Question: I'm using the 'KafkaSpout' to consume from 2 Kafka topics each of which has 6 partitions. The spout goes to a single bolt to unpack the relevant bytes and then to a second bolt for further processing.
When I look at the the numbers aren't making much sense and I'm hoping someone can shed some light.
1. The Kafka spout says it 'acked' ~3600 tuples and failed ~73M. Looking at the bolts in the next group I see that some have acked ~73M with 0 failed while other have acked ~1.3M (no fails). Shouldn't these numbers line up somehow?
2. The 'complete latency' in the row for the spout is ~2500ms while the execute and process latency for the bolts ranges from <1ms to ~50ms. Again - what's the correspondence?
Yes - this topology has some major issues (see <URL>.
I'm attaching an image of the UI in hopes of someone helping me understand it.

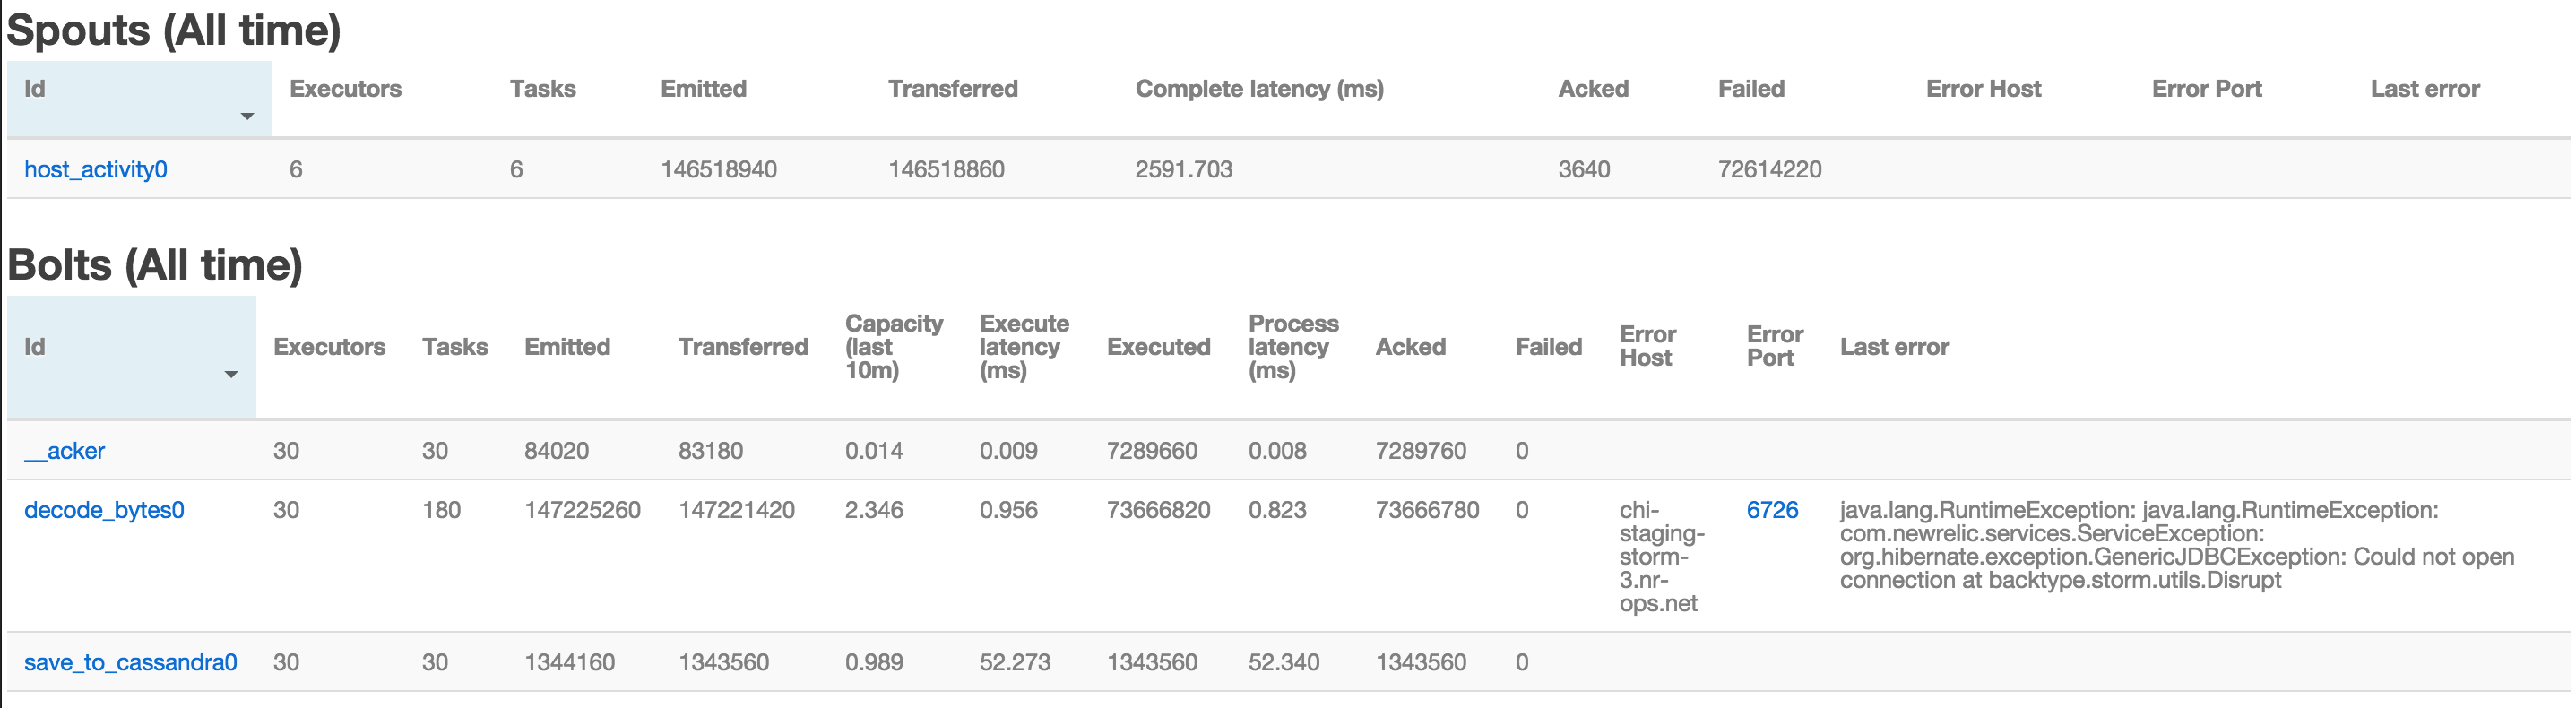
Answer: It sounds like your tuples are timing out and the spout is being notified. The zero fails reported for the bolts means the bolts didn't explicitly fail any tuples, which is why I think they must have timed out.
Per your other question, because only some bolts are getting all the work, you're getting severe backlogs which are the likely cause of the tuple timeouts.
Per the comment in your other question, you can change to shuffle grouping to spread the workload to all bolts and you could probably increase the timeout setting in your config.